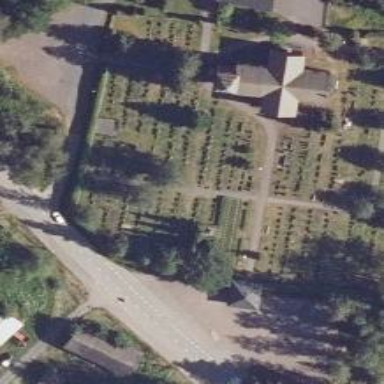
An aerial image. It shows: Historical war memorial.